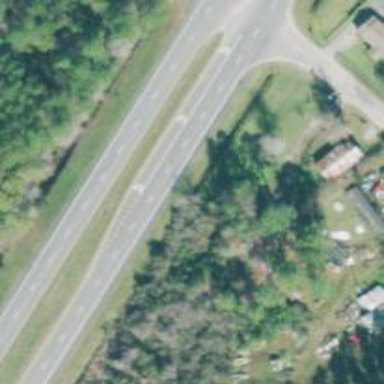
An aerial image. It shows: Expressway with asphalt surface classified as trunk highway.